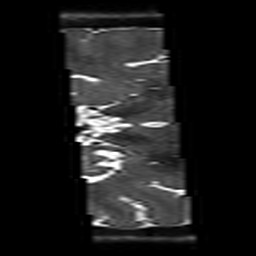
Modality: T2w
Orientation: coronal
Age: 26
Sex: female
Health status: ill
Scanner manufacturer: siemens
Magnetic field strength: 3 T
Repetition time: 2 s
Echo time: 0.093 s